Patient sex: M
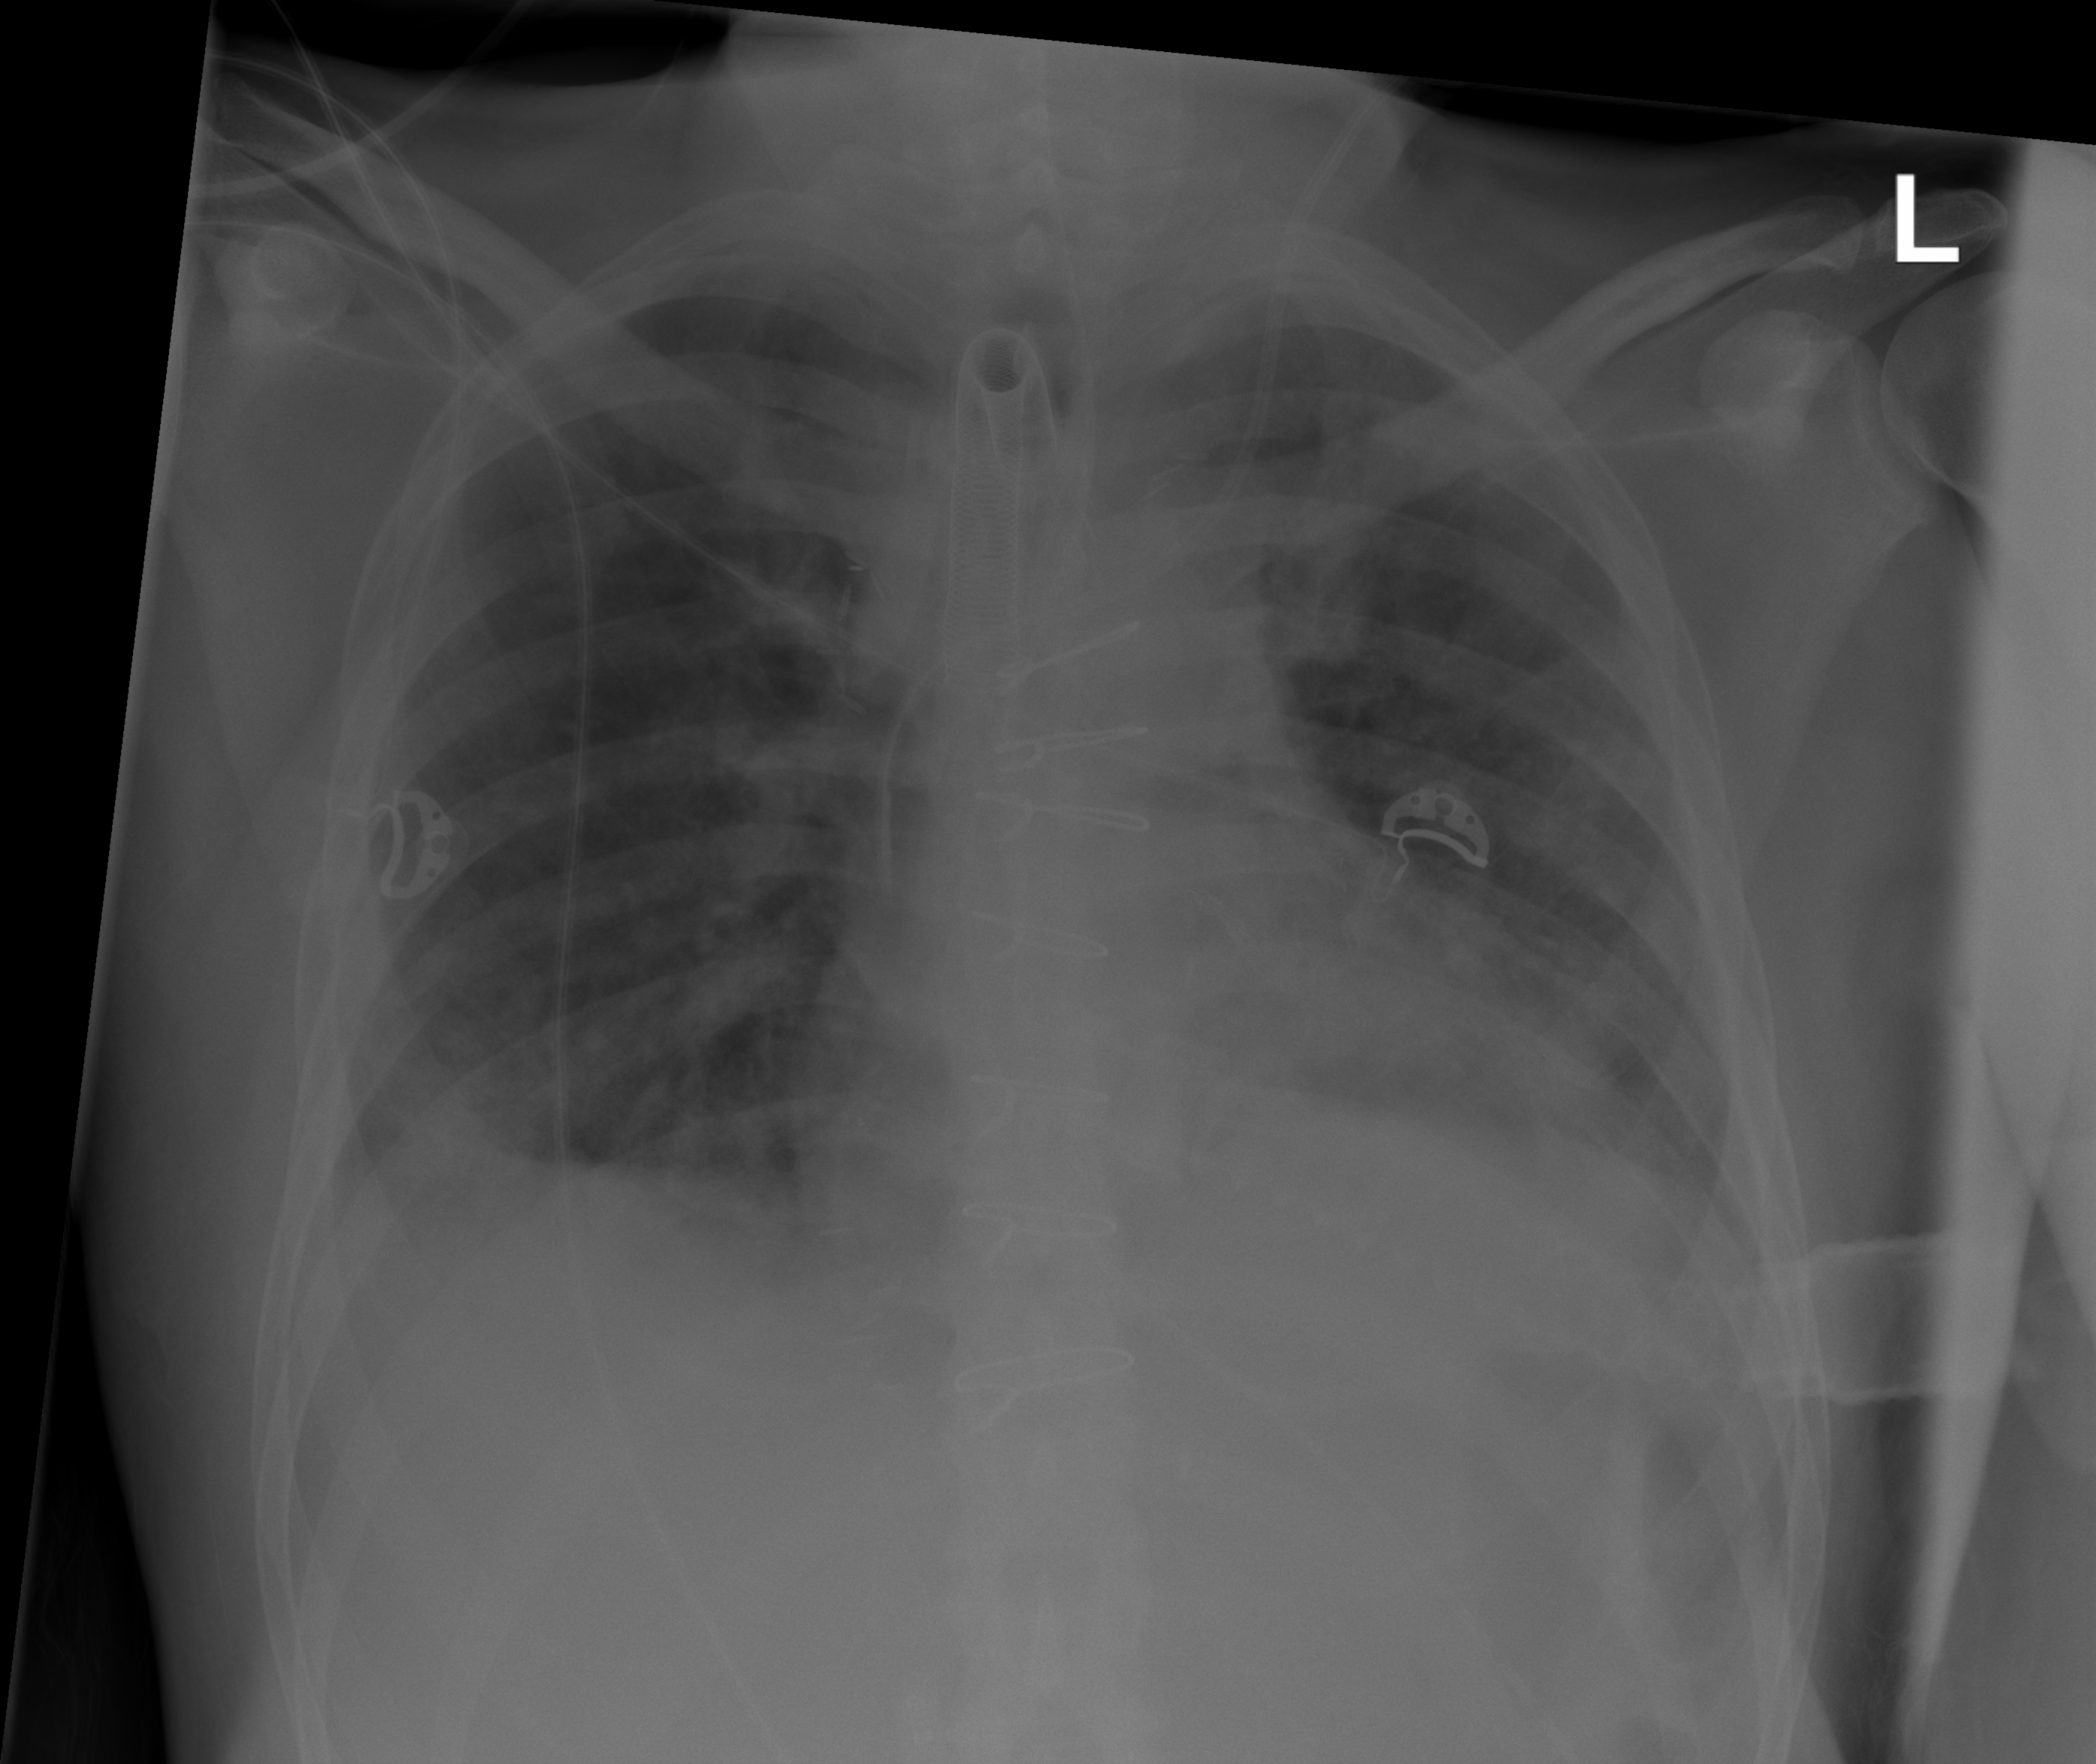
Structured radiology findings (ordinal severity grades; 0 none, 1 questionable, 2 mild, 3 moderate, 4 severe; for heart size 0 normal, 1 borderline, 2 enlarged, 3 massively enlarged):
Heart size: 2
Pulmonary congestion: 2
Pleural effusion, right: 2
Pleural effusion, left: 2
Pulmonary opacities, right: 2
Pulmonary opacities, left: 2
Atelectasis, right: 2
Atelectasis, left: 2